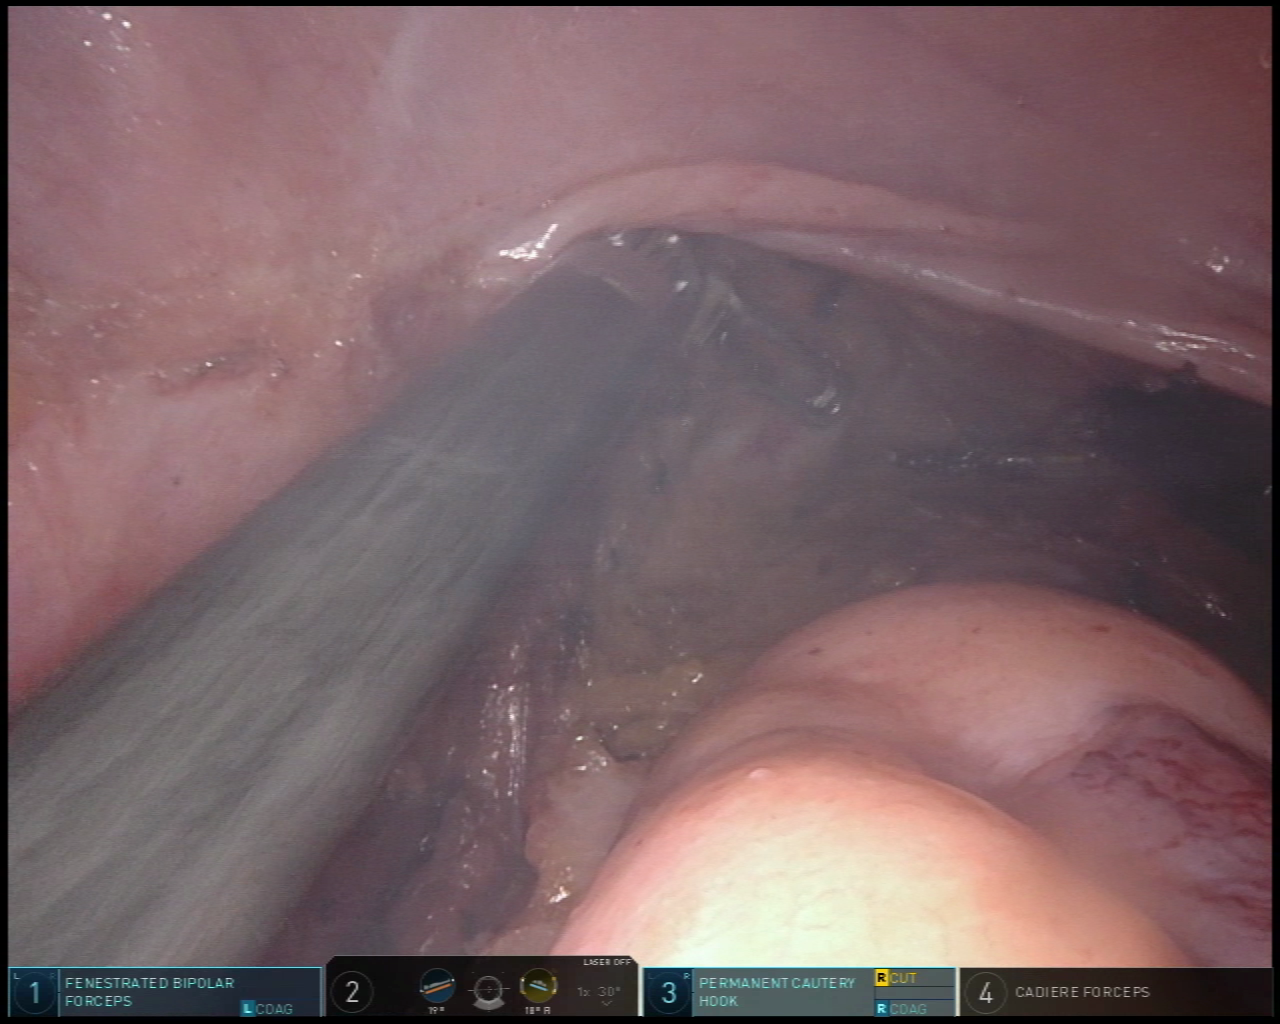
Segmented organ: vesicular_glands
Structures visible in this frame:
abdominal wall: no
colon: no
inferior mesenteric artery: no
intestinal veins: no
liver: no
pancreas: no
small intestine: no
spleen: no
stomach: no
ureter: no
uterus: no
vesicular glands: yes